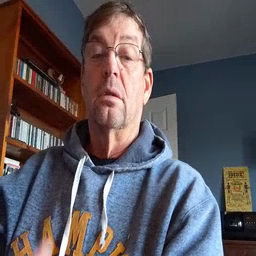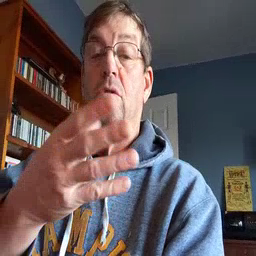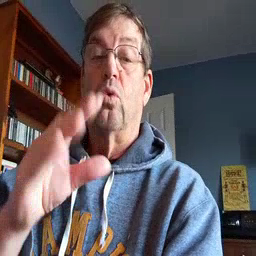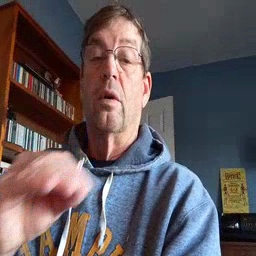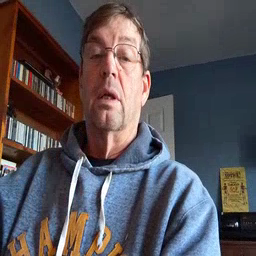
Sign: story